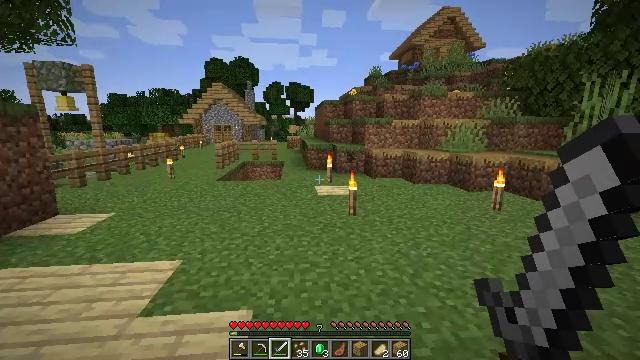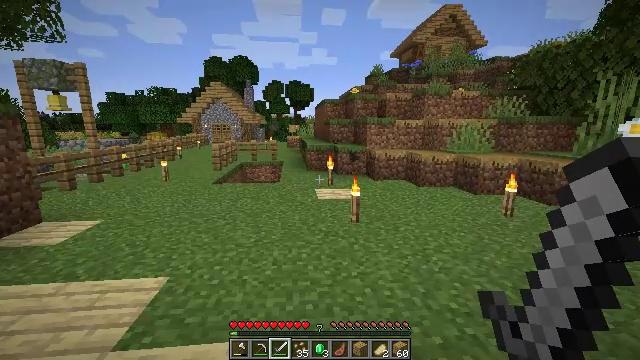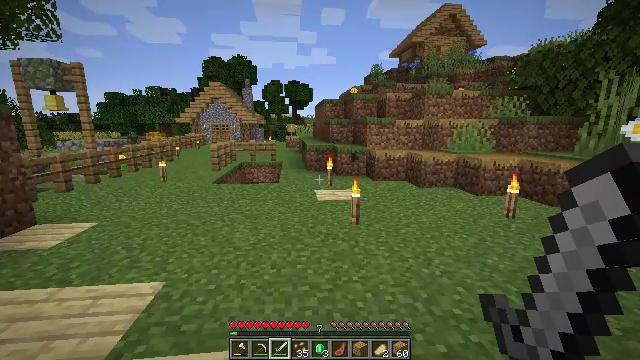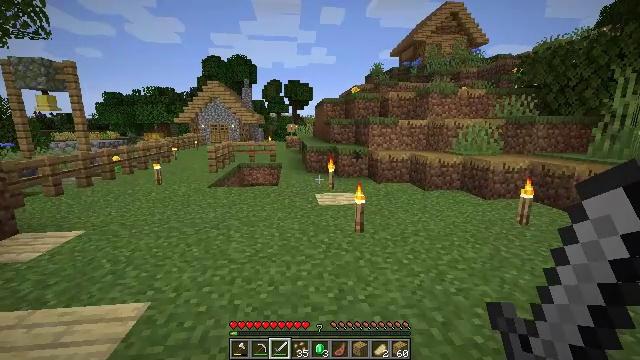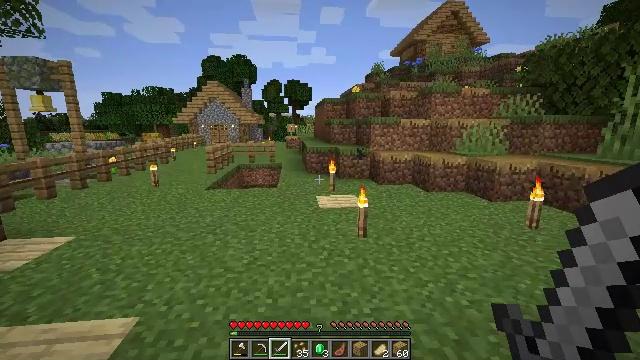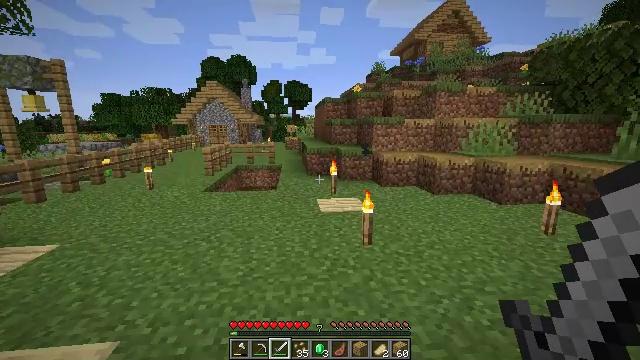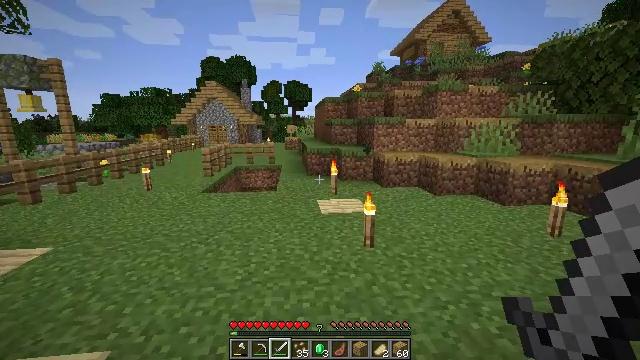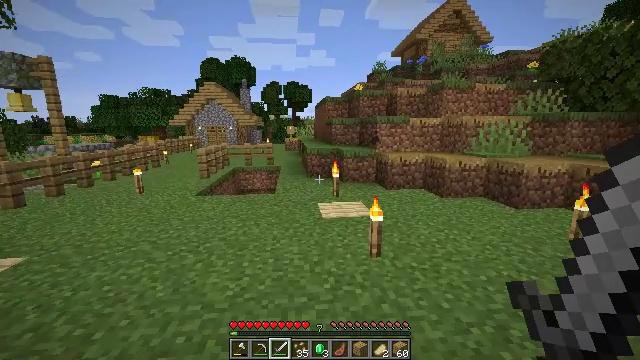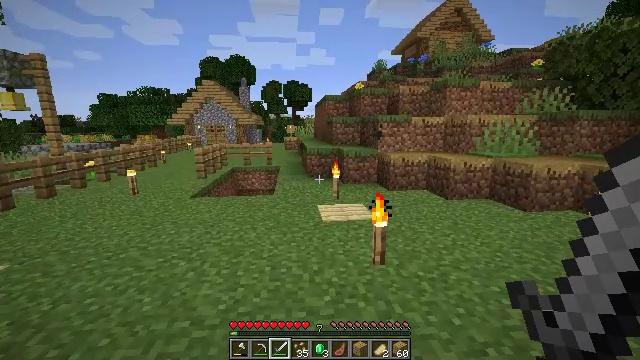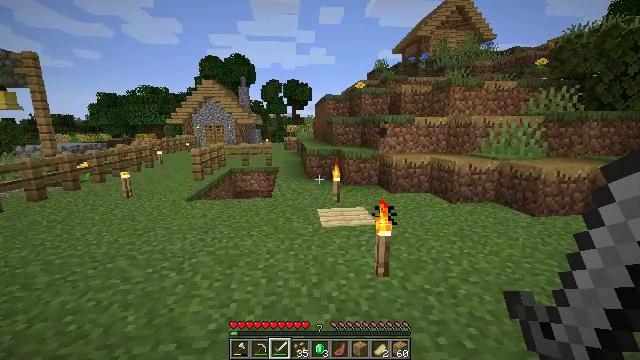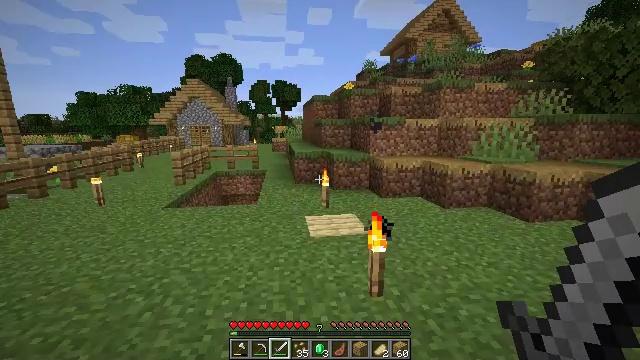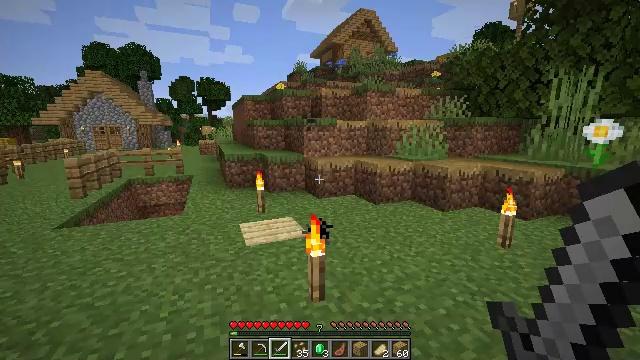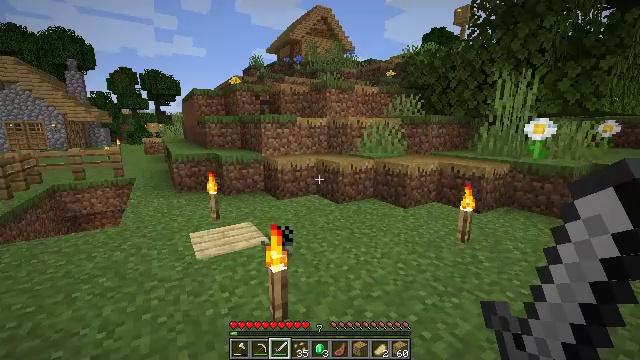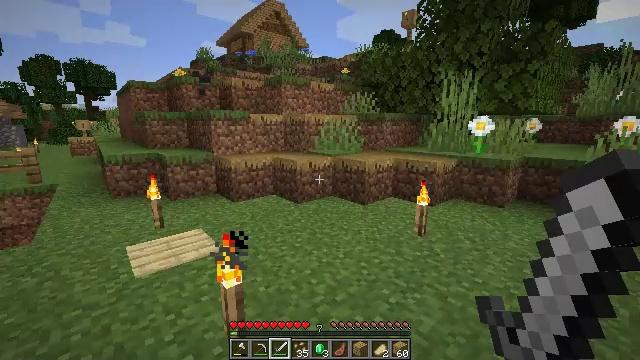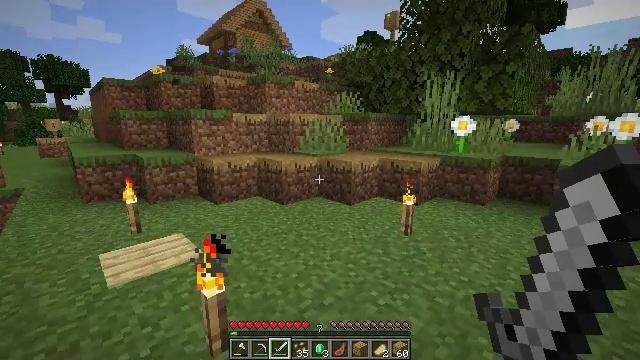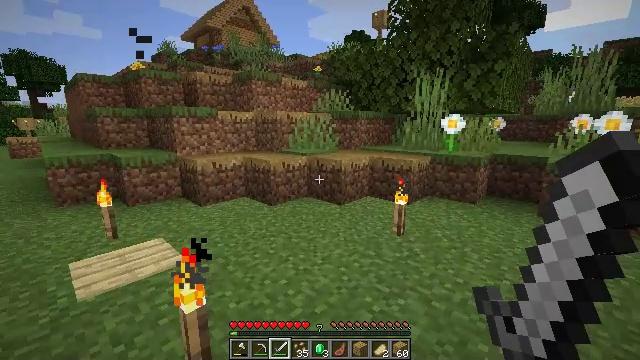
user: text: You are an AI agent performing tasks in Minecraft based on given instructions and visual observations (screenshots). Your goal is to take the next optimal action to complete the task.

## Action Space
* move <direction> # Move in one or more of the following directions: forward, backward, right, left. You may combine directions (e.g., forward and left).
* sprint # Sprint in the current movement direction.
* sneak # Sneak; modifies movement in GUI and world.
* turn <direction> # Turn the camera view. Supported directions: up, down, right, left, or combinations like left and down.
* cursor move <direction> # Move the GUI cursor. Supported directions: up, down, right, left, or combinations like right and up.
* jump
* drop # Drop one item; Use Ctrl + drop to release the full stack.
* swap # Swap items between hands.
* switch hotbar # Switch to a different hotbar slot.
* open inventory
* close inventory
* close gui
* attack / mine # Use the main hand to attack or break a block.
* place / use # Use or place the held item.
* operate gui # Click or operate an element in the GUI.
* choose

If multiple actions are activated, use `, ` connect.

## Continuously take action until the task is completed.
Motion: motion action
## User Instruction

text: Collect beetroots from the field.
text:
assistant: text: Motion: move forward
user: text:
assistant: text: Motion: move forward
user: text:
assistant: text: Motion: move forward
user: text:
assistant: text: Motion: move forward
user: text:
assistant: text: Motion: move forward
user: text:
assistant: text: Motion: move forward
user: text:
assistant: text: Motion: move forward
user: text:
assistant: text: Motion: move forward
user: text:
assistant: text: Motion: move forward
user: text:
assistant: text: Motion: move forward, turn right
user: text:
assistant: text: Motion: move forward, turn right
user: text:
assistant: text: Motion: move forward, turn right
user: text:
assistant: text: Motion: move forward, turn right
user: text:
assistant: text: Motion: move forward, turn right
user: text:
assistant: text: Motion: move forward, turn right
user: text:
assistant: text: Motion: move forward, turn right
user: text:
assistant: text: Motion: move forward, turn right
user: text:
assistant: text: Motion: move forward, turn right
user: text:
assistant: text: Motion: move forward, turn right
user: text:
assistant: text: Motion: move forward, turn right
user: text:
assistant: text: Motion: move forward
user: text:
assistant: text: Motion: move forward
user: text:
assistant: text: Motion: move forward
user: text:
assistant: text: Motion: move forward
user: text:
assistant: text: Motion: move forward
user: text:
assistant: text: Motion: move forward
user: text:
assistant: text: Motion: move forward
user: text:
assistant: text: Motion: move forward
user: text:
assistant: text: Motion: move forward
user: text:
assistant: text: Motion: move forward